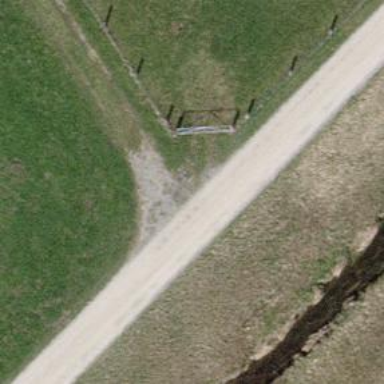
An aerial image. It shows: Gate.